Question: Can any one sort out my issue of memory leak in following code???
'''
-(void)paint:(ImageWarper::WarpedImage *)warpedImg isCircleRequired:(bool)doDrawCircle atPoint:(CGPoint)pt{
NSAutoreleasePool *pool = [[NSAutoreleasePool alloc] init];
if(!mWarper)
return;
unsigned char *pixelData = warpedImg->Image.Data;
int imageHeight = warpedImg->Image.Height;
int scanWidth = warpedImg->Image.ScanWidth;
int imageWidth = warpedImg->Image.Width;
CGDataProviderRef provider = CGDataProviderCreateWithData(
NULL,
pixelData,
imageHeight * scanWidth,
NULL);
CGColorSpaceRef colorSpaceRef = CGColorSpaceCreateDeviceRGB();
CGBitmapInfo bitmapInfo = kCGBitmapByteOrderDefault;
CGColorRenderingIntent renderingIntent = kCGRenderingIntentDefault;
int bytesPerPixel = warpedImg->Image.Bpp;
CGImageRef imageRef = CGImageCreate(imageWidth,
imageHeight,
BitsPerComponent,
bytesPerPixel * BitsPerComponent,
scanWidth,
colorSpaceRef,
bitmapInfo,
provider,
NULL,
YES,
renderingIntent);
UIImage *uiImage = [UIImage imageWithCGImage:imageRef];
CGColorSpaceRelease(colorSpaceRef);
CGDataProviderRelease(provider);
// CGColorSpaceRelease(colorSpaceRef);
CGImageRelease(imageRef);
imgScrollView.imgView.image = uiImage;
UIGraphicsBeginImageContext(mbmpImage.size);
CGContextRef ctx = UIGraphicsGetCurrentContext();
CGContextSetLineWidth(ctx, 1.5);
CGContextSetStrokeColorWithColor(ctx, [UIColor whiteColor].CGColor);
[mbmpImage drawInRect:CGRectMake(0, 0, mbmpImage.size.width, mbmpImage.size.height)];
[uiImage drawInRect:CGRectMake(warpedImg->Position.X, warpedImg->Position.Y, warpedImg->Image.Width, warpedImg->Image.Height)];
[mbmpImage release];
mbmpImage = [UIGraphicsGetImageFromCurrentImageContext() retain];
if(doDrawCircle){
mbmpImage = [UIGraphicsGetImageFromCurrentImageContext() retain];
CGContextStrokeEllipseInRect(ctx,CGRectMake(pt.x - mRadius, pt.y - mRadius, mRadius*2, mRadius*2));
}
UIImage * resultingImage = [UIGraphicsGetImageFromCurrentImageContext() retain];
UIGraphicsEndImageContext();
imgScrollView.imgView.image = resultingImage ;
if(!doDrawCircle)
mbmpImage = [resultingImage retain];
[resultingImage release];
[pool drain];
}
'''
This function is called on touch events..
This is the snap of instrument where it shows leak..

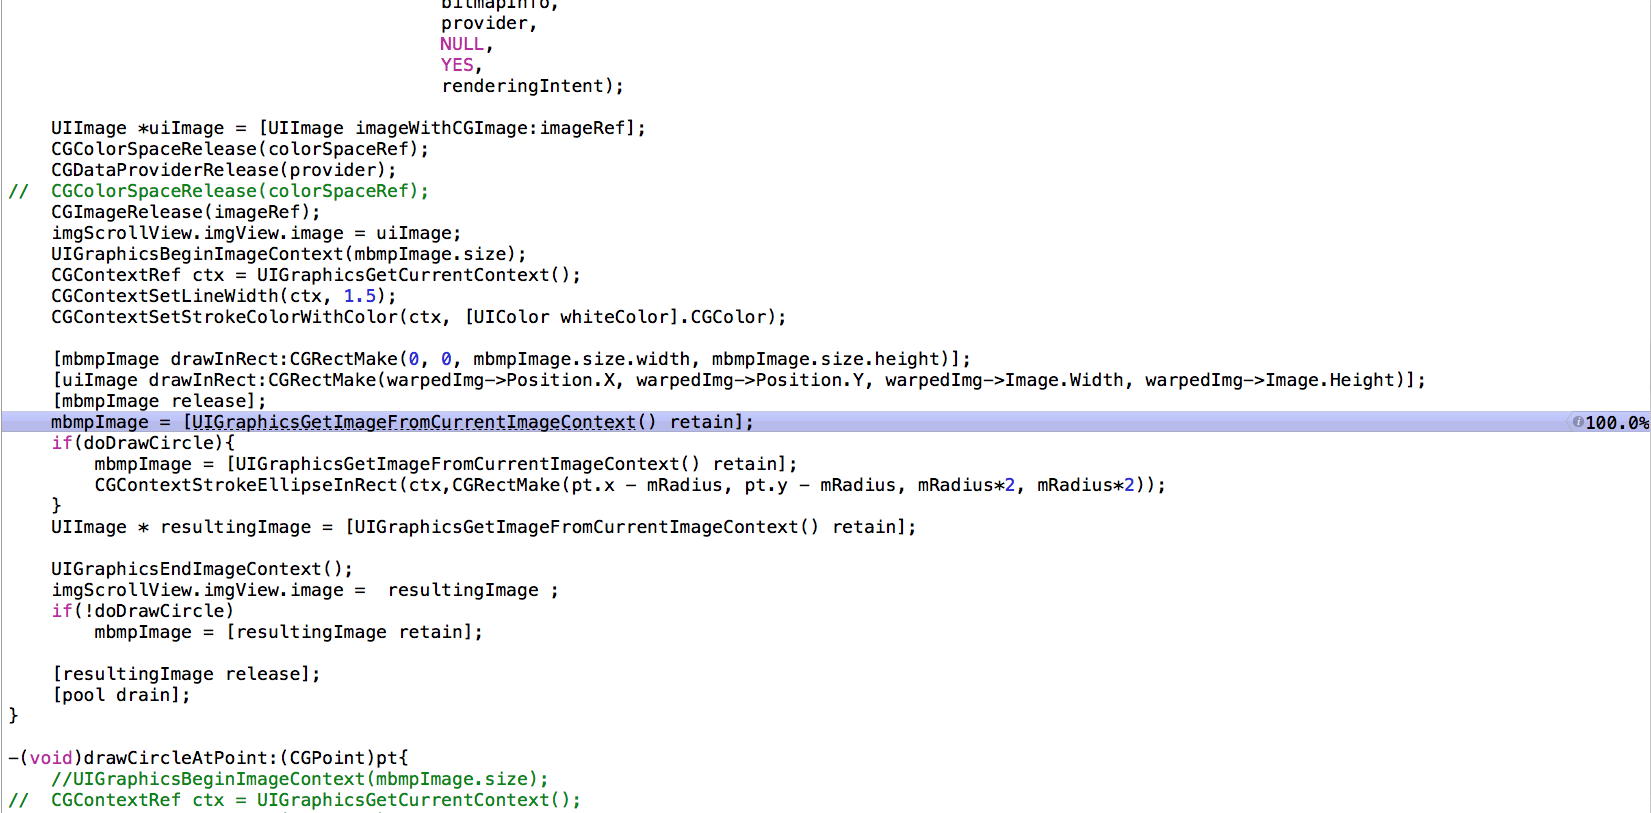
Answer: Replace
'''
[mbmpImage release];
mbmpImage = [UIGraphicsGetImageFromCurrentImageContext() retain];
if(doDrawCircle){
mbmpImage = [UIGraphicsGetImageFromCurrentImageContext() retain];
CGContextStrokeEllipseInRect(ctx,CGRectMake(pt.x - mRadius, pt.y - mRadius, mRadius*2, mRadius*2));
}
UIImage * resultingImage = [UIGraphicsGetImageFromCurrentImageContext() retain];
UIGraphicsEndImageContext();
imgScrollView.imgView.image = resultingImage ;
if(!doDrawCircle)
mbmpImage = [resultingImage retain];
[resultingImage release];
[pool drain];
'''
with
'''
[mbmpImage release];
mbmpImage = [UIGraphicsGetImageFromCurrentImageContext() retain];
if(doDrawCircle)
CGContextStrokeEllipseInRect(ctx,CGRectMake(pt.x - mRadius, pt.y - mRadius, mRadius*2, mRadius*2));
UIImage * resultingImage = [UIGraphicsGetImageFromCurrentImageContext() retain];
UIGraphicsEndImageContext();
imgScrollView.imgView.image = resultingImage ;
if(!doDrawCircle)
{
[mbmpImage release];
mbmpImage = [resultingImage retain];
}
[resultingImage release];
[pool drain];
'''